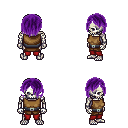
a pixel art fantasy rpg character, male body template, skeleton, leather chest armor, red pants, purple bangs hairstyle, four views (front, back, left, right), 2x2 character sprite sheet, small pixel art, hard edges, no anti-aliasing